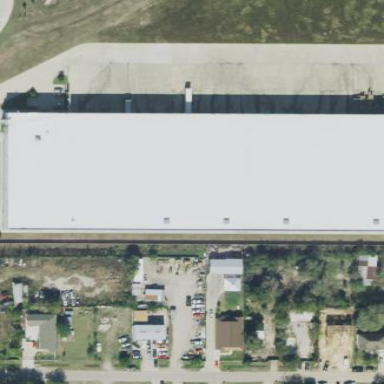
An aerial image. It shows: Warehouse.